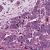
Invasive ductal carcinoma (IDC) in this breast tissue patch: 1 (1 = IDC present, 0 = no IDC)